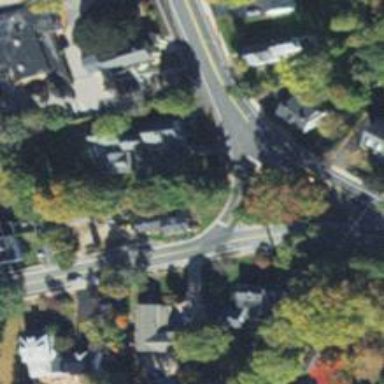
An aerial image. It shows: Stop road.